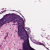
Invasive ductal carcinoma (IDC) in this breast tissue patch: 0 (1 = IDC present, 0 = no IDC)